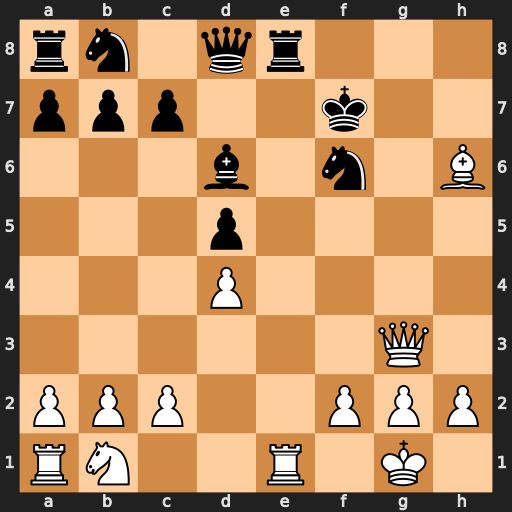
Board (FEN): rn1qr3/ppp2k2/3b1n1B/3p4/3P4/6Q1/PPP2PPP/RN2R1K1
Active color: w
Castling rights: -
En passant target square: -
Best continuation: Qg7#